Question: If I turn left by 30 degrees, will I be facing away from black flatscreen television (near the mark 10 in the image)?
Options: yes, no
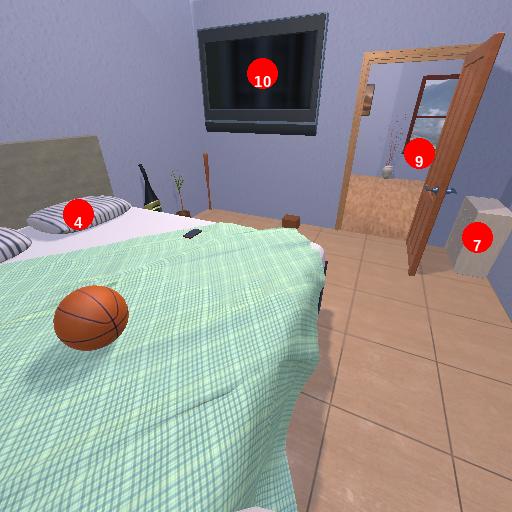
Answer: yes